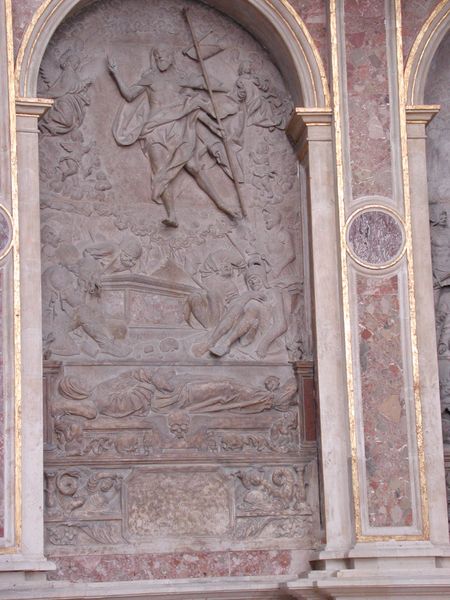
Titel: Epitaphien
Künstler: Albrecht Dürer
Standort: Augsburg, St. Anna, Fuggerkapelle (EU - D - B)
Schlagwörter: held, marmor, säule, rot, stein, tot, toter, kirche, figur, gold, relief, bogen, stab, leer, schlacht, könig, platte, liegend, nische, portal, sarg, christus, grab, jesus, ostern, romanik, tempel, heilige, auferstehung, legende, relif, reflief, srein, porphyr, aufertsehung, bogen gold